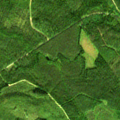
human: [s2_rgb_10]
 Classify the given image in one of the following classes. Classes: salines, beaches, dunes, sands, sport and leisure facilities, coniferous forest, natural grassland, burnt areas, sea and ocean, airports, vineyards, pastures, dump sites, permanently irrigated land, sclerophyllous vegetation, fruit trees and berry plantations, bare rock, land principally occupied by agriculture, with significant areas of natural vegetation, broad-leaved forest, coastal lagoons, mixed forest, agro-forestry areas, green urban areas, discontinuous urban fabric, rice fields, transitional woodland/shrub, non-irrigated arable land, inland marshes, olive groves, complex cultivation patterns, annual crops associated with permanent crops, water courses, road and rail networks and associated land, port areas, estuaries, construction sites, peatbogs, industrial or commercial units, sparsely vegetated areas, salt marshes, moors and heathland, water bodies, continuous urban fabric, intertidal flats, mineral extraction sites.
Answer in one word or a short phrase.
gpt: coniferous forest, mixed forest